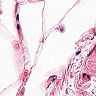
Metastatic tissue present: no